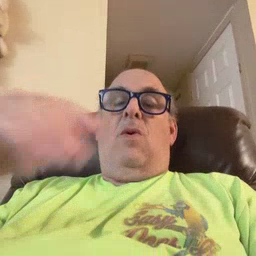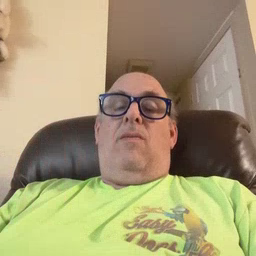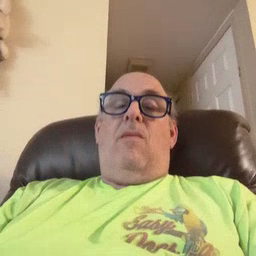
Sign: store